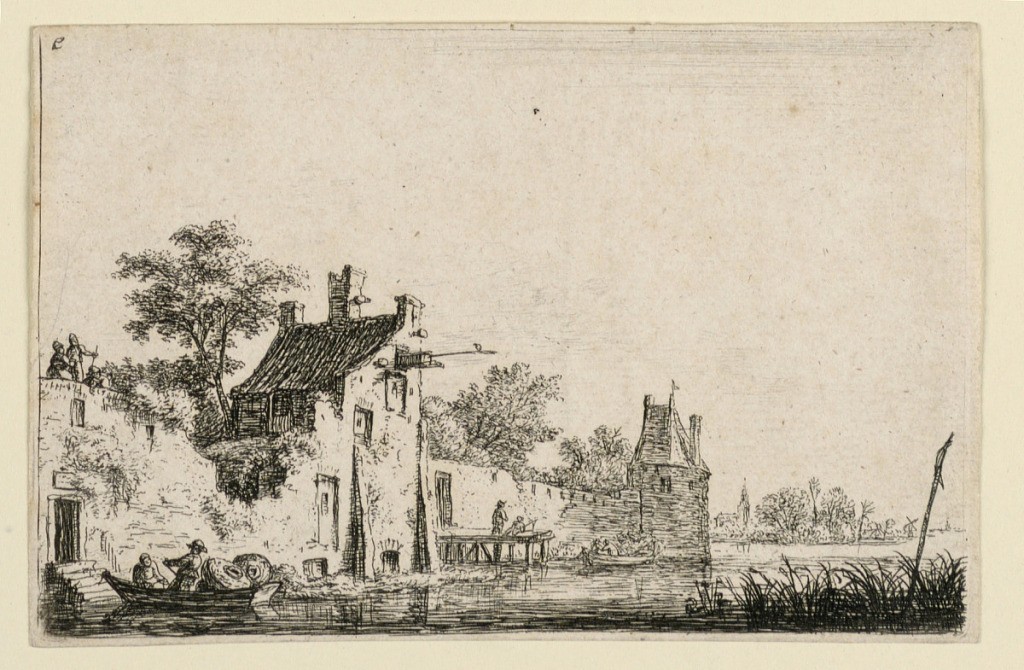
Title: A Wall With Two Towers at the Edge of a Stream
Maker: Antoni Waterloo, 1618–1677
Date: ca. 1650
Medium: Etching on paper
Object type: Print
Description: A high wall connects two towers by the edge of a stream. Three people gaze over the wall, and two others are in a skiff in the left foreground.